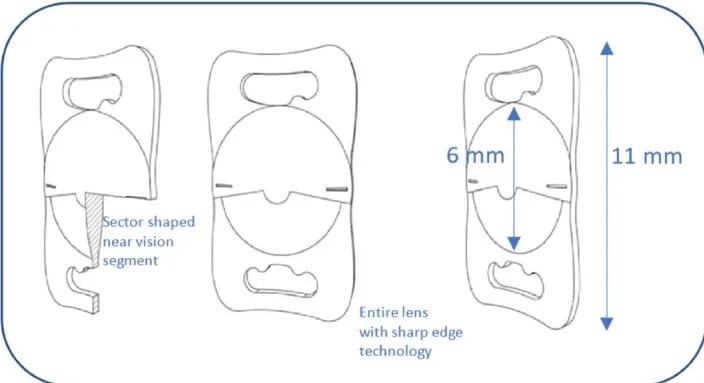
B, Specifications of Lentis LS-313 MF80 with sector-shaped near vision segment and sharp edges (optic and haptic).
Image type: radiology (x_ray)